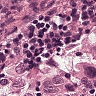
Metastatic tissue present: yes